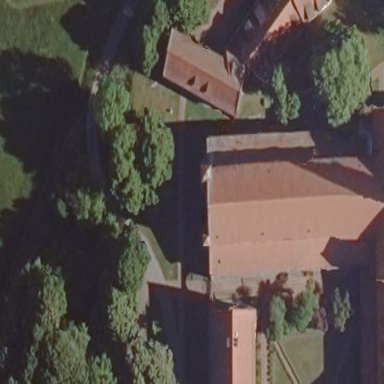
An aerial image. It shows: Building with gabled roof made of roof tiles.